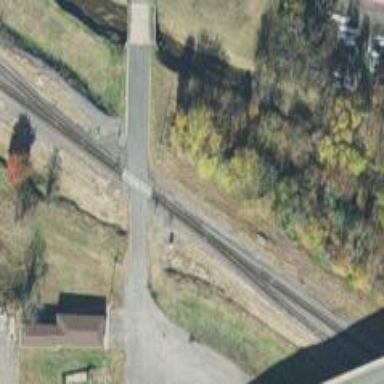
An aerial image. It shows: Railway track.